Question: I was trying to find out if you could add a top bar to a 'ListView'. Maybe 20-50 px in height with a couple of buttons(the buttons would also have to be click-able). Image to represent my idea:

The far left shot has a bar above the 'ListView', is there anyway I can achieve this?
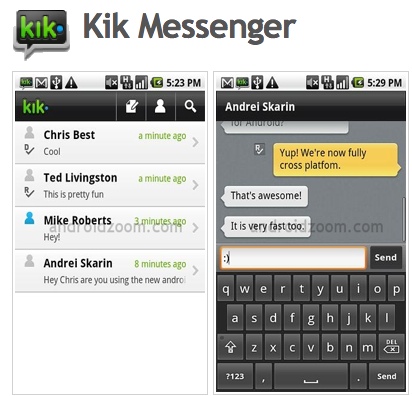
Answer: I don't know your current layout so I assume that you have only a 'ListView' element in a 'LinearLayout'. Here is a 'LinearLayout' with 3 'Buttons' at the top of the list:
'''
<?xml version="1.0" encoding="utf-8"?>
<LinearLayout xmlns:android="http://schemas.android.com/apk/res/android"
android:layout_width="match_parent"
android:layout_height="match_parent"
android:orientation="vertical" >
<LinearLayout
android:layout_width="match_parent"
android:layout_height="wrap_content" >
<Button
android:id="@+id/button1"
android:layout_width="wrap_content"
android:layout_height="wrap_content"
android:text="Button1" />
<Button
android:id="@+id/button2"
android:layout_width="wrap_content"
android:layout_height="wrap_content"
android:text="Button2" />
<Button
android:id="@+id/button3"
android:layout_width="wrap_content"
android:layout_height="wrap_content"
android:text="Button3" />
</LinearLayout>
<ListView
android:id="@+id/listView1"
android:layout_width="match_parent"
android:layout_height="wrap_content" >
</ListView>
</LinearLayout>
'''
I hope this is what you want.